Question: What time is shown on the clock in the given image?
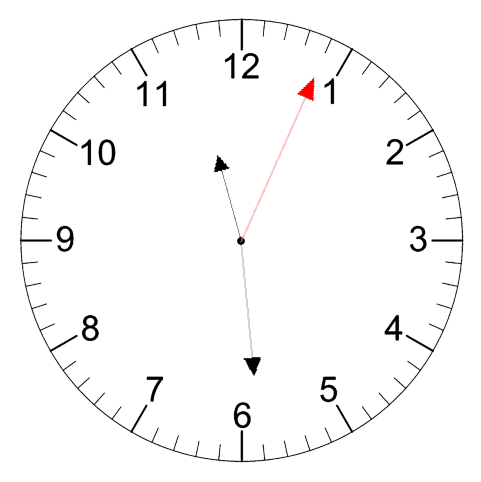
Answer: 11:29:04